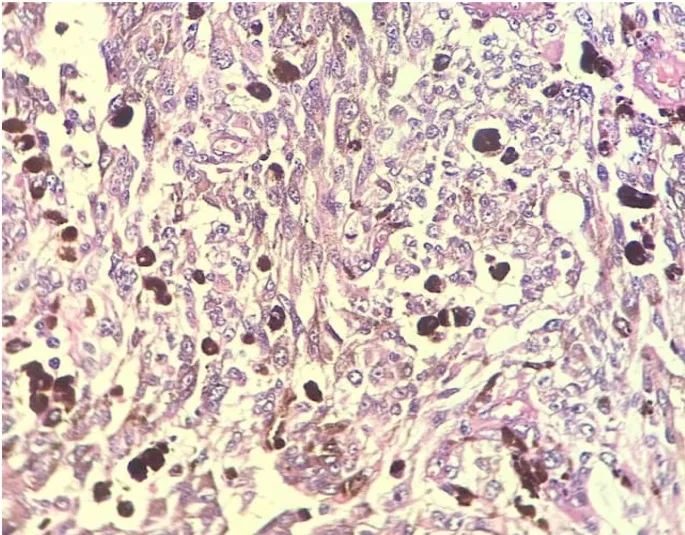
The neoplastic cells are polygonal to spindle shaped with vesicular nuclei, occasional prominent nucleoli and mitotic activity. Conspicuous melanin pigment in the cytoplasm of tumoral cells is seen (H&E stain, x400).
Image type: pathology (h&e)